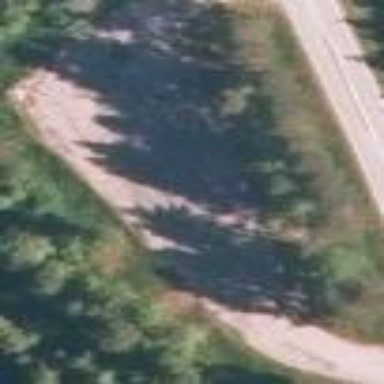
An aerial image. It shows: Rest area on the road.